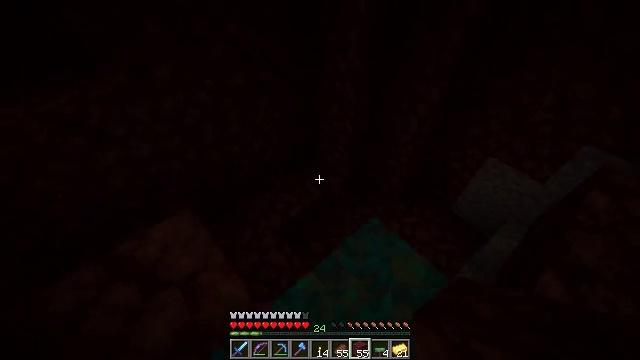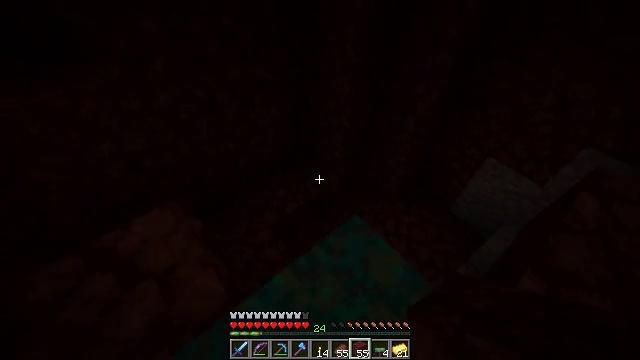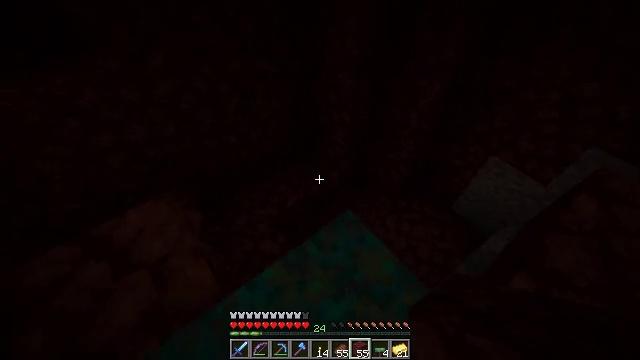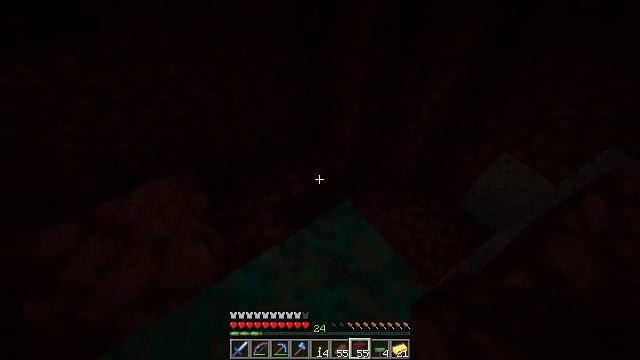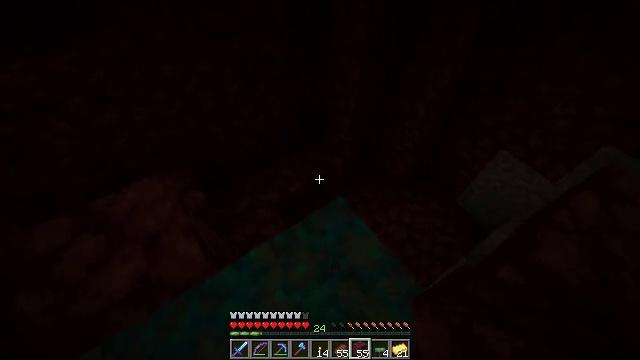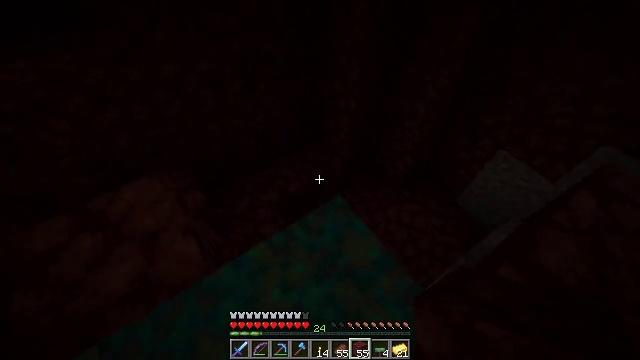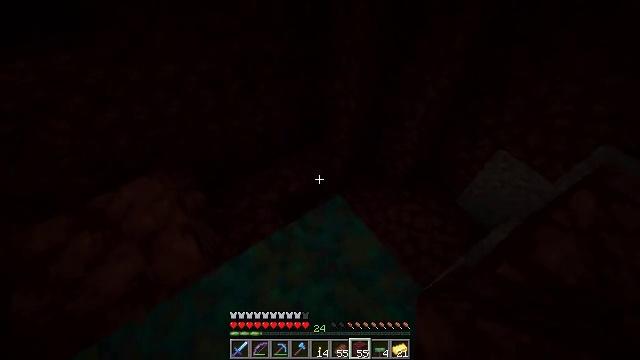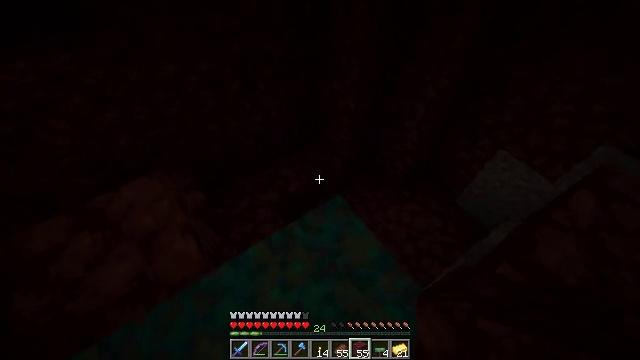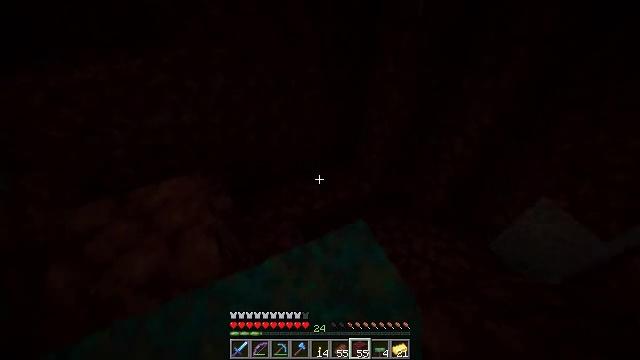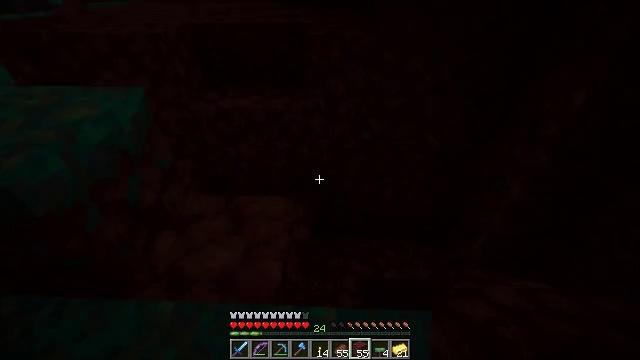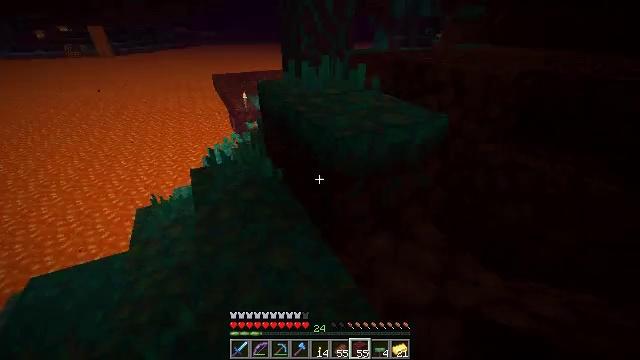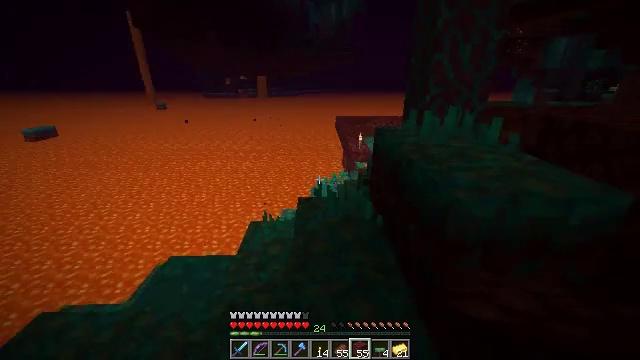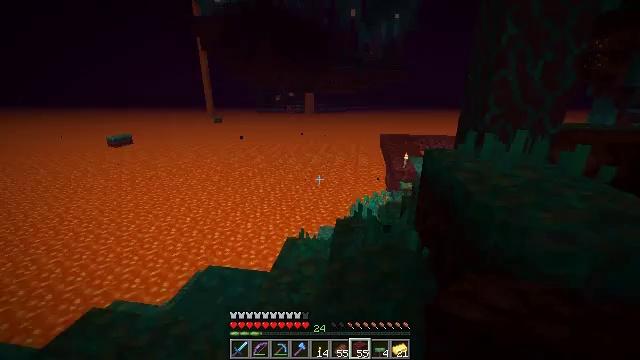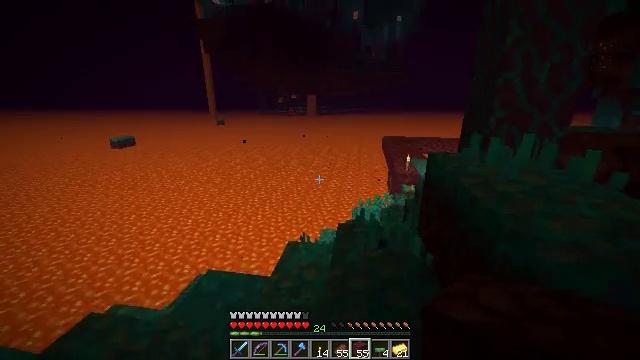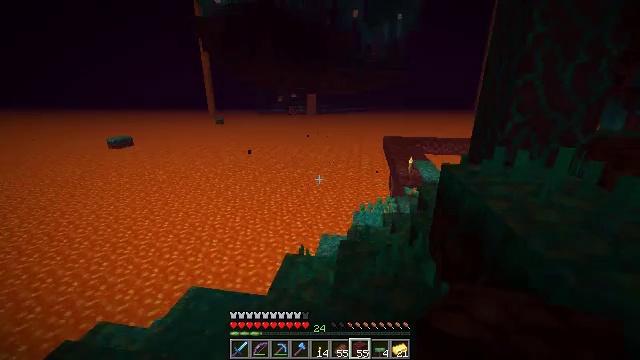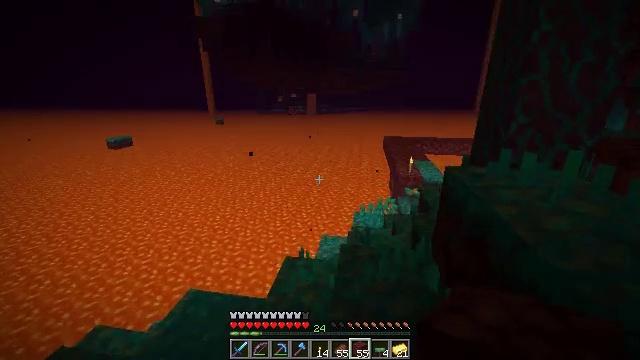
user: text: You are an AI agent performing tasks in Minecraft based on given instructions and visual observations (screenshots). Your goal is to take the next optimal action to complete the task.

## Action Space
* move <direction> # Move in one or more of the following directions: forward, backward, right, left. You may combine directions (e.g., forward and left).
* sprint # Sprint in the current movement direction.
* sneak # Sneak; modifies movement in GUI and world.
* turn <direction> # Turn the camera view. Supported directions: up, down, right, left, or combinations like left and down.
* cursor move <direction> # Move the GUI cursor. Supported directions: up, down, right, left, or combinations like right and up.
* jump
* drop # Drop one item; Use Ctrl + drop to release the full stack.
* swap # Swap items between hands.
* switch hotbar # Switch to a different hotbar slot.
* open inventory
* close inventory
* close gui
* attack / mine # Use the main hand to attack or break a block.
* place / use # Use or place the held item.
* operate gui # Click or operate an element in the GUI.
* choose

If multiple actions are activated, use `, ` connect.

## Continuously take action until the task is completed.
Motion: motion action
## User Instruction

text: Dig up warped fungus to add to your inventory.
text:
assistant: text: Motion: move right, turn left
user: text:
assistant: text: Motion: turn left and down
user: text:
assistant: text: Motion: turn left and down
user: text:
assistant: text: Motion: no_op
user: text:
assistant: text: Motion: no_op
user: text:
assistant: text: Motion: no_op
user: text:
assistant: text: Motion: no_op
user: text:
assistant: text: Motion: turn left and up
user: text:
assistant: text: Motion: turn left and up
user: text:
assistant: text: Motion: turn left and up
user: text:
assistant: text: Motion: move forward, turn left and up
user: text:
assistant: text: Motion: move forward, turn left and up
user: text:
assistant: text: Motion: move forward
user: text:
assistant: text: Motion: move forward
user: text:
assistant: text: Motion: move forward
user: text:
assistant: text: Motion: move forward, turn right
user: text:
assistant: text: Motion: move forward, turn right
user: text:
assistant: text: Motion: move forward, turn right and down
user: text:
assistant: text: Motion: move forward, turn right and down
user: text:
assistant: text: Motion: move forward
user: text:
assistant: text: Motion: move forward, turn left
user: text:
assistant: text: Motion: move forward, turn left and down, jump
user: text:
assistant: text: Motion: move forward, turn left and down, jump
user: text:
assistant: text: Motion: move forward, turn left and down, jump
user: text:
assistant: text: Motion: move forward, turn left and down
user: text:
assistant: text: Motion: move forward
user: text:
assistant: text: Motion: move forward
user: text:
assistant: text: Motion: move forward
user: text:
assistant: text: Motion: move forward
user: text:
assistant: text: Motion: move forward